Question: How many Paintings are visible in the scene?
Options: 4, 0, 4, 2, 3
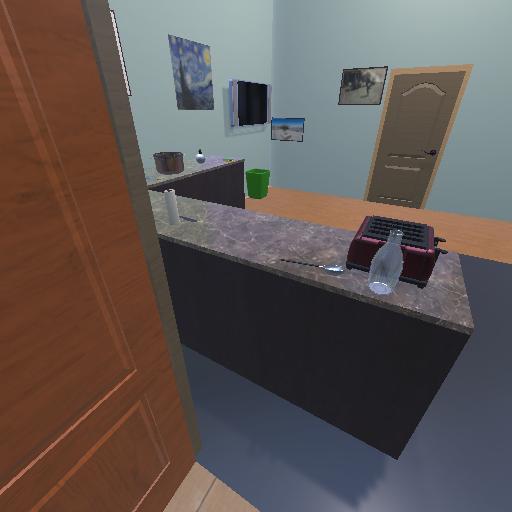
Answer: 4